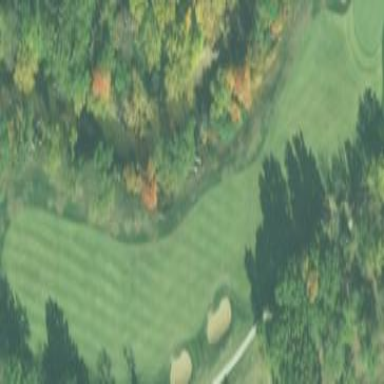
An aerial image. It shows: Grassy area designated as golf fairway.